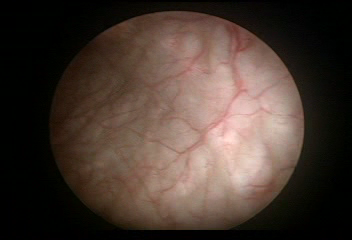
Modality: WLC
Class: Normal mucosa
Bladder cancer association: No